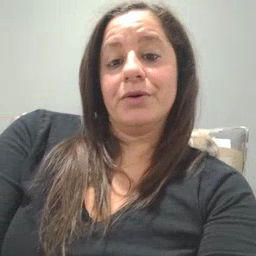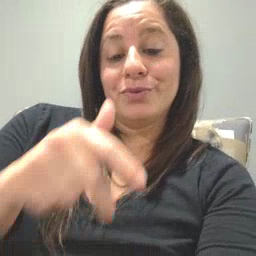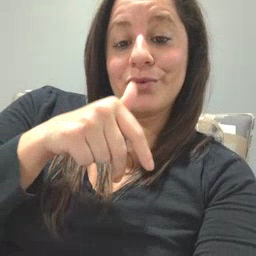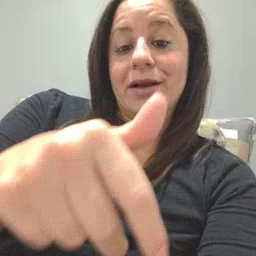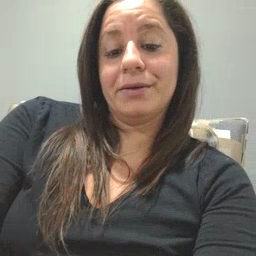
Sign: ride